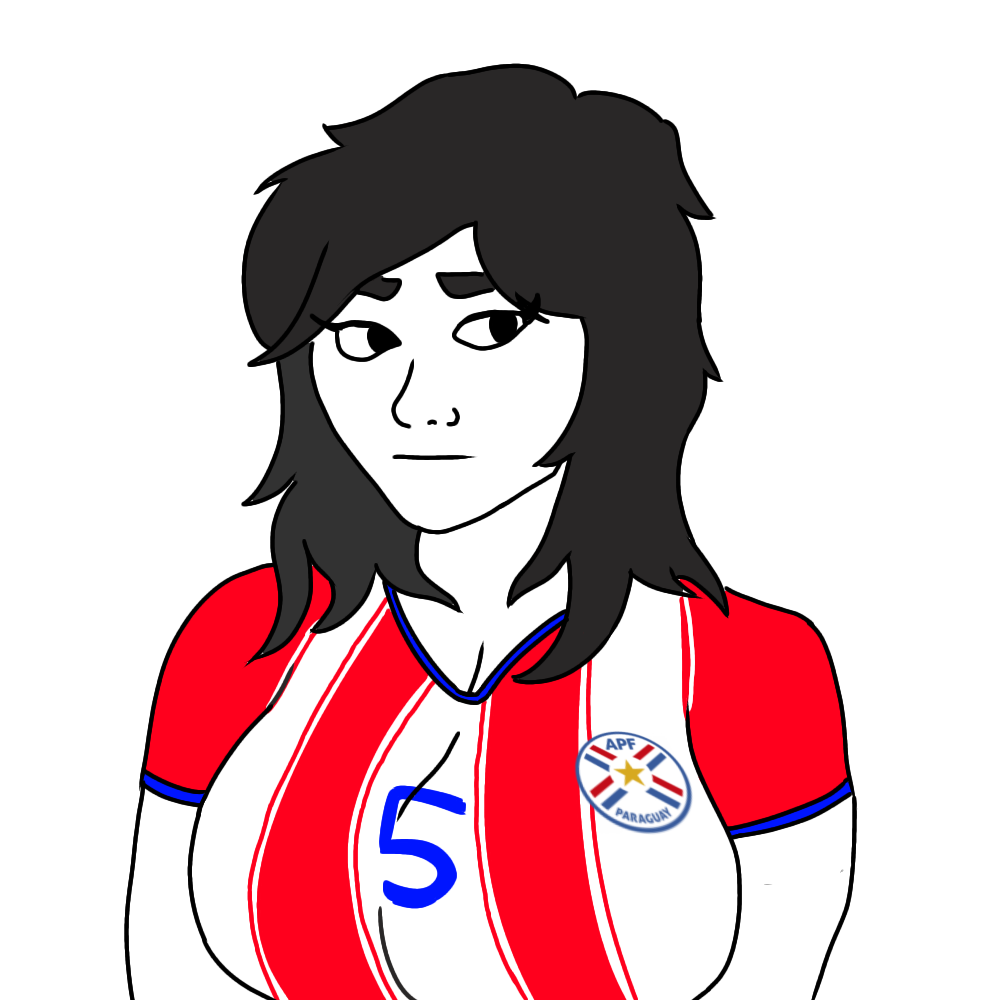
Label: 5_Doomer_Girl